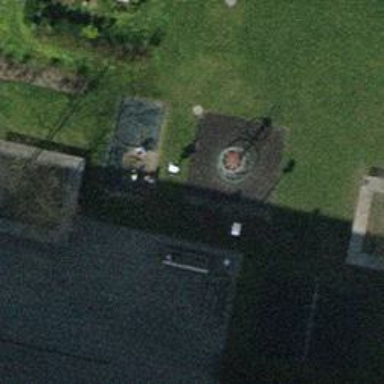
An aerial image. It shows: Playground area for leisure land.